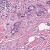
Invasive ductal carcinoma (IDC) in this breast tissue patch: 1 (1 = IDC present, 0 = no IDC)